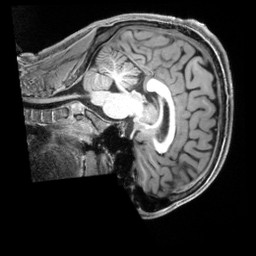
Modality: T1w
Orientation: sagittal
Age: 23
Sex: male
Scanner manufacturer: siemens
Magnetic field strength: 3 T
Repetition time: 2.3 s
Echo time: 0.00229 s